Interaction volume radius: 10 \u00c5
Interaction volume height: 20 \u00c5
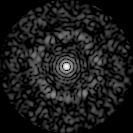
Disorder parameter: 0.8008